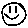
Label: smiley face